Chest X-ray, AP view. Patient: 56 years old, sex M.
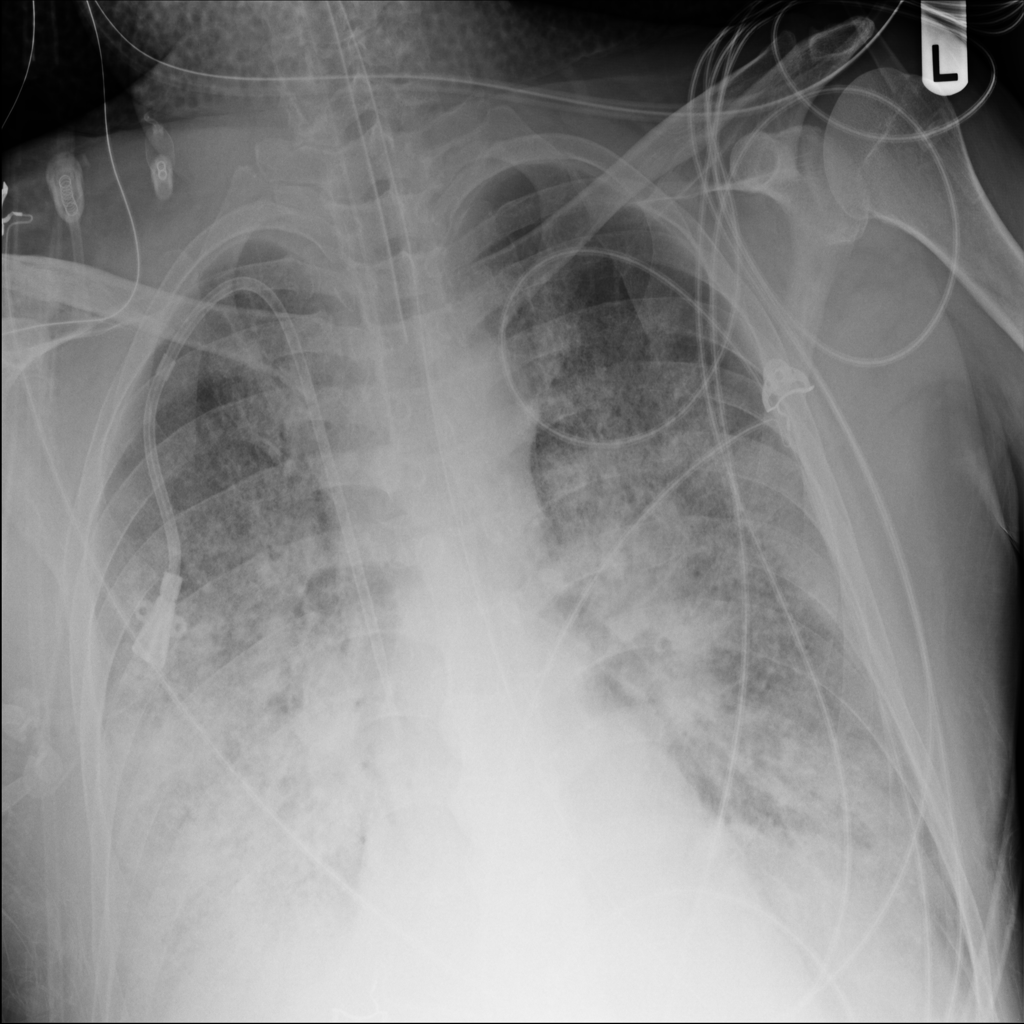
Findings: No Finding